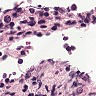
Metastatic tissue present: no